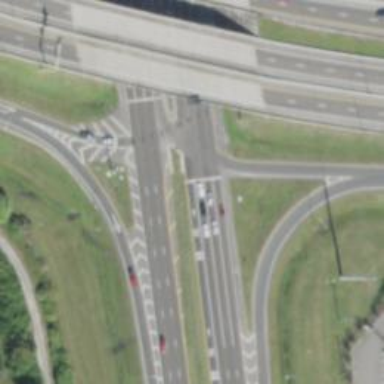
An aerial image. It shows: Asphalt motorway link with diamond junction.